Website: slack
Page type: stored-credit-cards
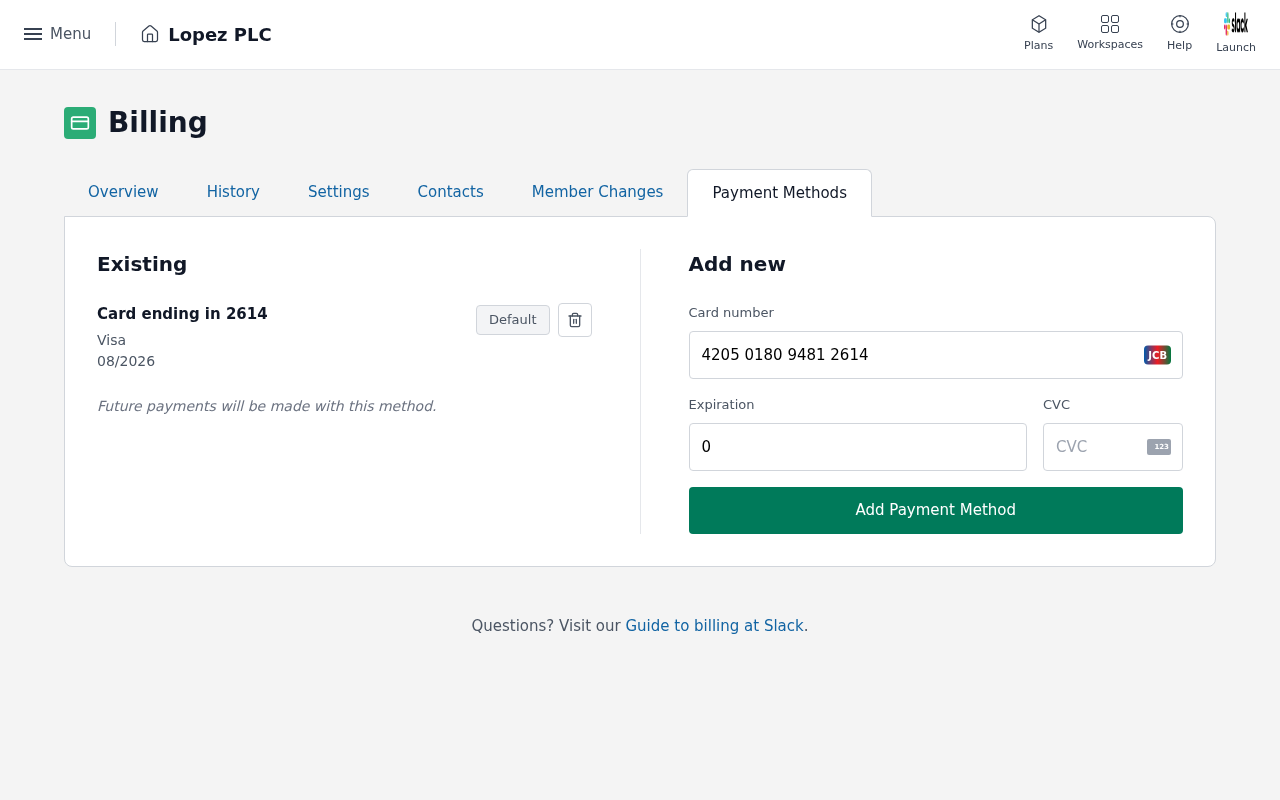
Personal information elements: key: PII_CARD_CVV
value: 837
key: PII_CARD_EXPIRY
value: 08/2026
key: PII_CARD_EXPIRY
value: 08/26
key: PII_CARD_LAST4
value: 2614
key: PII_CARD_NUMBER
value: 4205 0180 9481 2614
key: PII_CARD_TYPE
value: Visa
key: PII_COMPANY
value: Lopez PLC